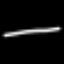
Label: line